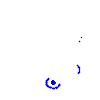
Particle: electron